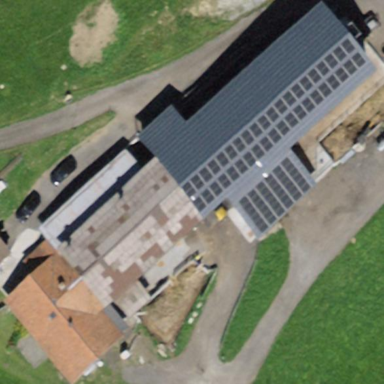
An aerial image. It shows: Farm building.